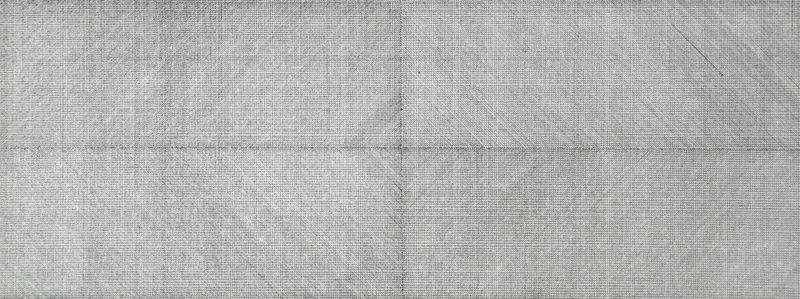
Titel: Four-part serial drawing
Künstler: Sol Lewitt
Schlagwörter: dunkel, grau, hell, kariert, schwarz, weiss, karo, muster, leinen, bild, stoff, ecke, abstrakt, modern, formen, linien, material, fliessen, symmetrie, zeitgenössisch, striche, vier, kreuz, rechteck, linie, symmetrisch, form, groß, strich, schema, ecken, quadrate, raute, rauten, rau, struktur, rechteckig, zentrum, gewebe, quadrat, viereck, vierecke, symetrisch, gru, symmetrieachse, geomatrie, fliesend, stofflig